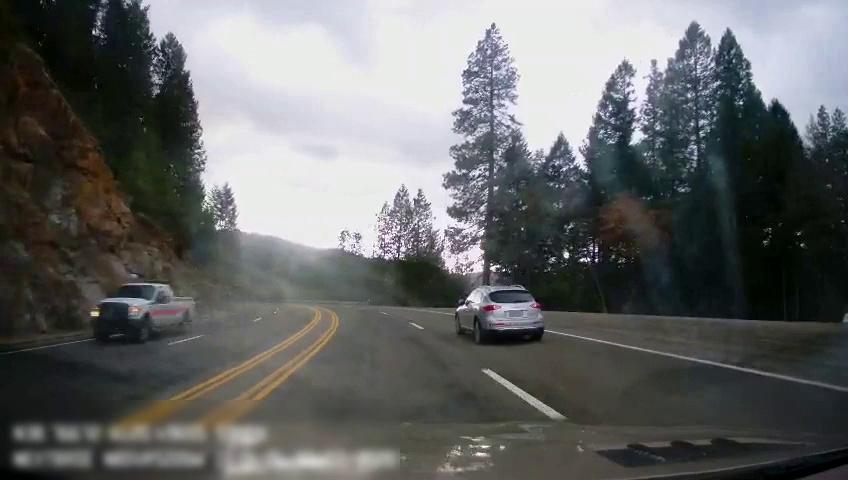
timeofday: Day
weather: Cloudy
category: Drivable Space
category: Vehicles | Car
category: Vehicles | Truck
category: Lanes | Alternate Lane
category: Lanes | Alternate Lane
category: Lanes | Alternate Lane
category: Lanes | Current Lane
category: Lanes | Current Lane
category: Lanes | Alternate Lane